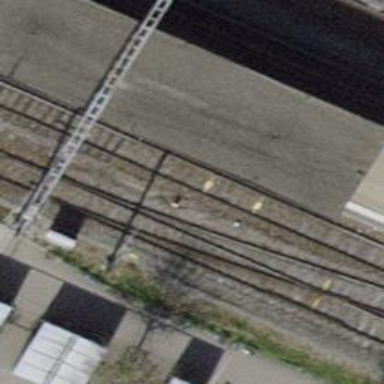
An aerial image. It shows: Railway signal.